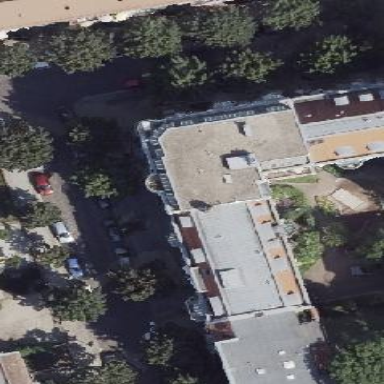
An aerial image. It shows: Building with apartments featuring unique double saltbox roof shape.